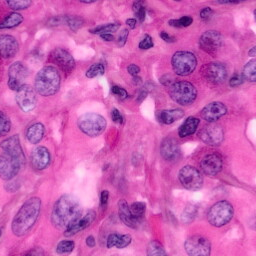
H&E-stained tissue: Pancreatic